Field crop: maize
Growth stage: 2
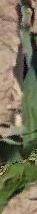
Species: maize